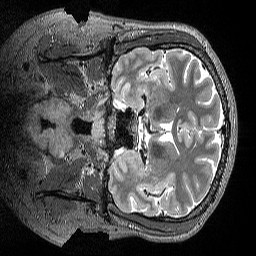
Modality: T2w
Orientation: coronal
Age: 42
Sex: male
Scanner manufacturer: siemens
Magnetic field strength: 3 T
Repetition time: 3.2 s
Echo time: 0.564 s